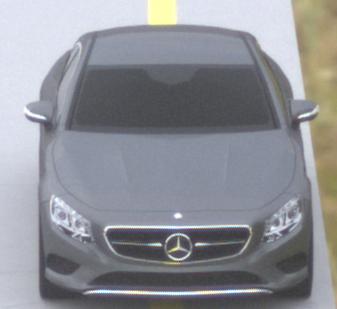
Make: Mercedes-Benz
Model: S 400 Coupé
Detailed model: S-Class (217) Coupé
Model produced from: 2015/10
Model produced until: 2017/09
Doors: 2
Color: gray
Road condition: dry road
Daytime: morning or afternoon
Contrast: low contrast